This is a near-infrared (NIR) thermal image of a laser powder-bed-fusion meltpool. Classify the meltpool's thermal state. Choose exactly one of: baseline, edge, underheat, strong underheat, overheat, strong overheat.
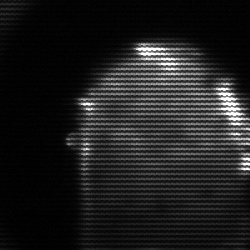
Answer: baseline